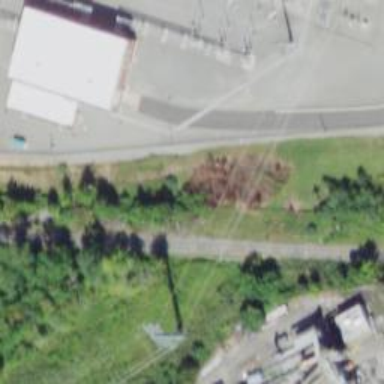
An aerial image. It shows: Abandoned spur railway.